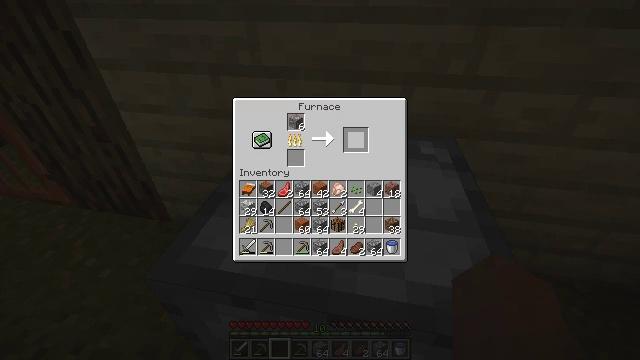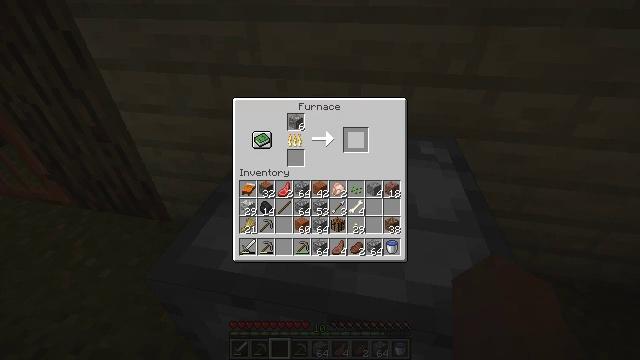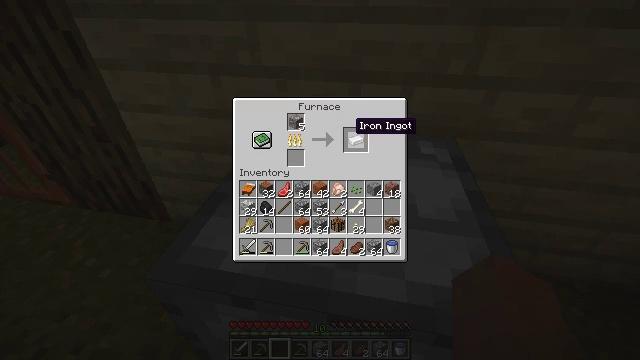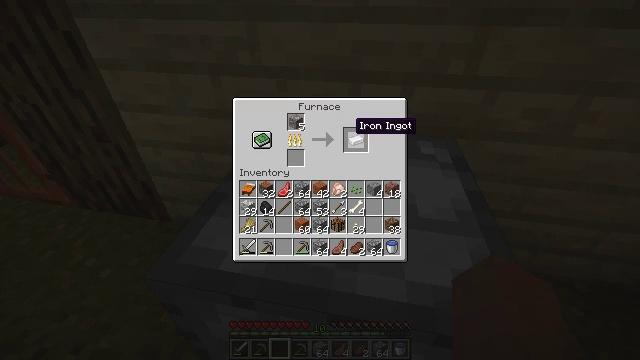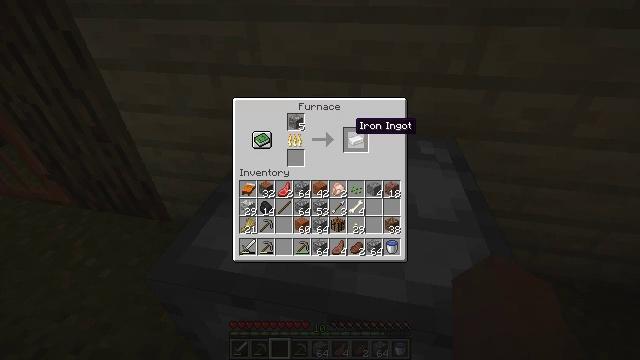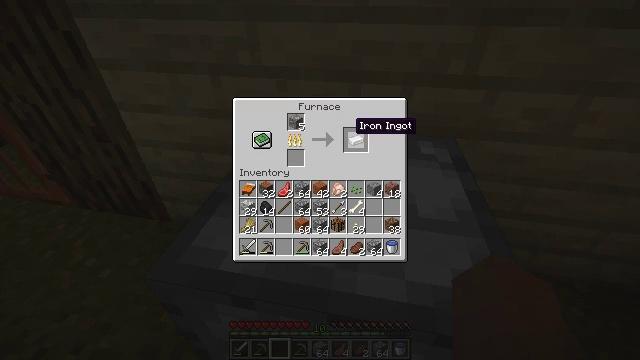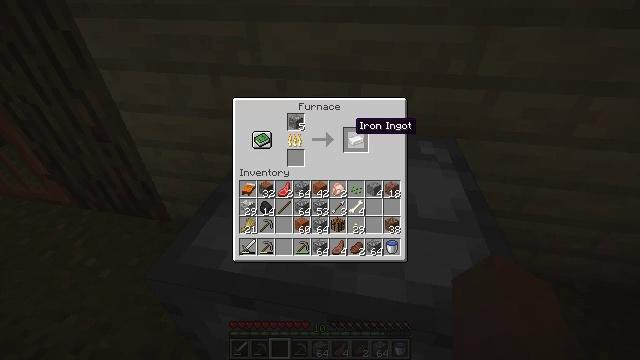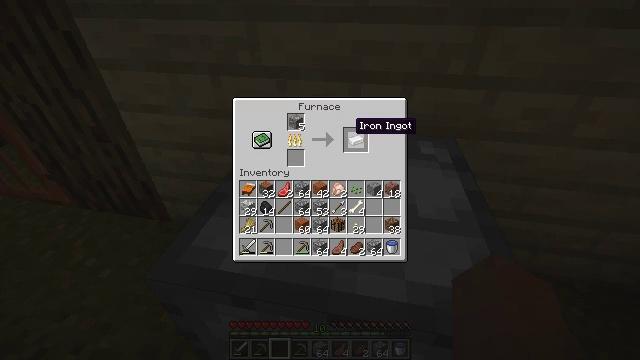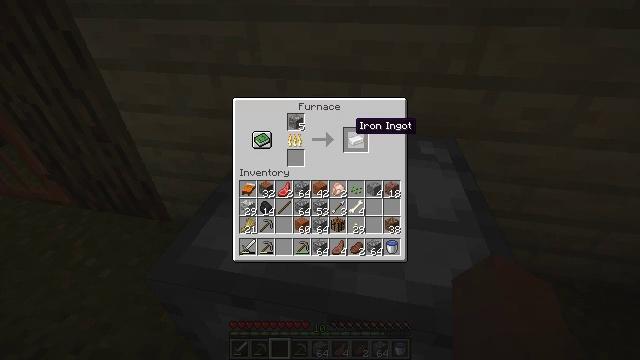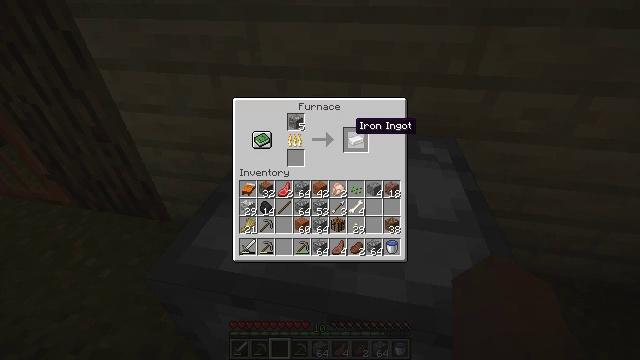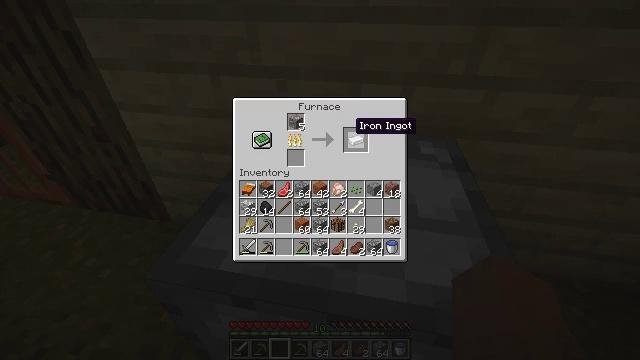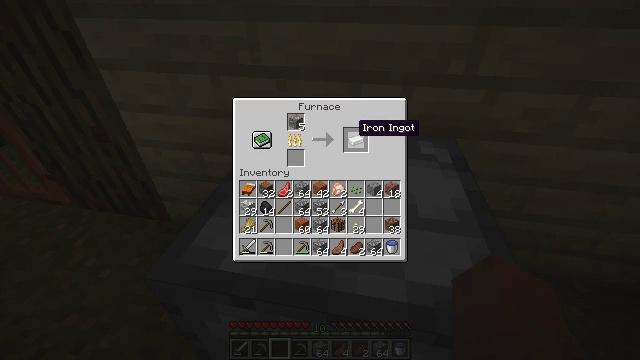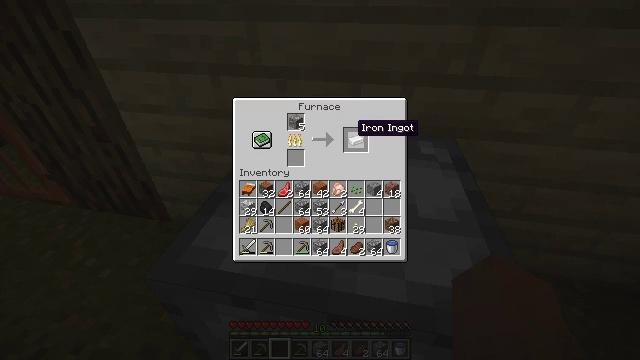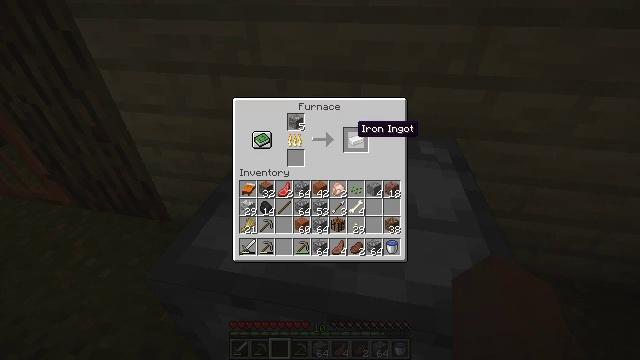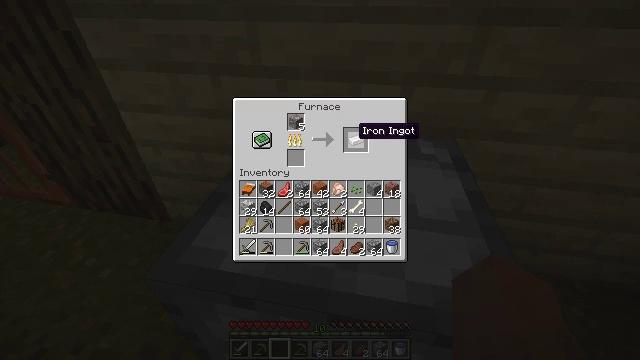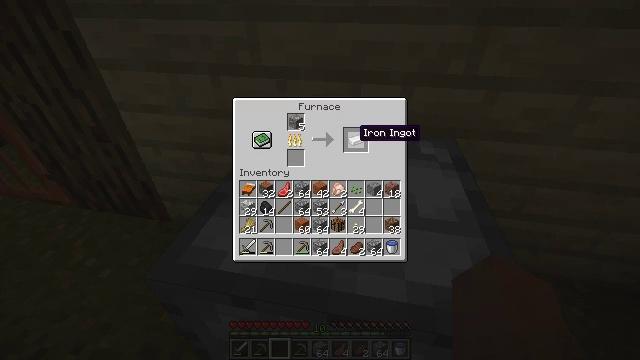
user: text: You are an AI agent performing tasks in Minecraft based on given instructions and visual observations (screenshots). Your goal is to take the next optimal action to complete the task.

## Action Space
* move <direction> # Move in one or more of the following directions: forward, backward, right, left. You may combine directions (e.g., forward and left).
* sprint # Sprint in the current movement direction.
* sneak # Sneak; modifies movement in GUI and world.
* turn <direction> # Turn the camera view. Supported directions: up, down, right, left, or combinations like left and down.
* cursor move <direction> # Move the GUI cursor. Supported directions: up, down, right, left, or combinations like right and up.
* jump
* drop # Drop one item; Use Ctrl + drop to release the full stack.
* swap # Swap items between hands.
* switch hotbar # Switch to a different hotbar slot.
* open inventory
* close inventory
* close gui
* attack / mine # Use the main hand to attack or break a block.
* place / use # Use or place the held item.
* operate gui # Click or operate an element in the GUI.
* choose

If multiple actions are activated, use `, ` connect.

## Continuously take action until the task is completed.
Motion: motion action
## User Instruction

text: Make an acacia button with an acacia plank.
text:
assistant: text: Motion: no_op
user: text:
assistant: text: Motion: no_op
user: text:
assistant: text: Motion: no_op
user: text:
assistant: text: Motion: no_op
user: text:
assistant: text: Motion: no_op
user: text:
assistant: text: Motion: no_op
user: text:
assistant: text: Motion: no_op
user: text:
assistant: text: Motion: no_op
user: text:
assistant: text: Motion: no_op
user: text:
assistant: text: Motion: no_op
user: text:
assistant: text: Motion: no_op
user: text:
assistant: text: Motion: no_op
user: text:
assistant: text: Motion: no_op
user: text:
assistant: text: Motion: no_op
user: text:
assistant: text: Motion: no_op
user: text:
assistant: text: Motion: no_op
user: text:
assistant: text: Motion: no_op
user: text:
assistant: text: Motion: no_op
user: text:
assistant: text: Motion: no_op
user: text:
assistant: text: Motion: no_op
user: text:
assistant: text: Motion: no_op
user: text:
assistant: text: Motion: no_op
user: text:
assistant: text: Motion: no_op
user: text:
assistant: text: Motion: no_op
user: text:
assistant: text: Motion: no_op
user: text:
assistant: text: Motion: no_op
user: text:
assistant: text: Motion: no_op
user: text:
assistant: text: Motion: no_op
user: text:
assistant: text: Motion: no_op
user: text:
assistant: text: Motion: no_op